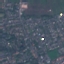
Land use / land cover class: Residential